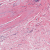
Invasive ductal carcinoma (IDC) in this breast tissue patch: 0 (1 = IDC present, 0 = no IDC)